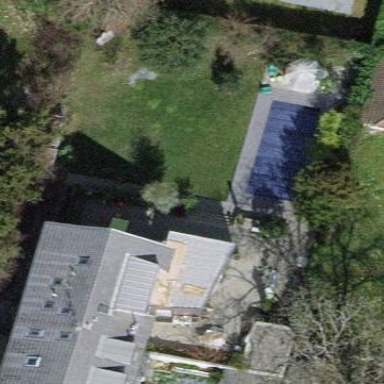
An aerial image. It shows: Garden enclosed by fence.